Question: 1. Update 1
I'm trying to write some Arabic characters in a pdf document using pdfbox. As a result I get some strange characters. You can find below the code snippet I used for my test. Notice that the same code was used to print Latin characters without any problem.
'''
public static void main(String[] args) throws Exception {
PDDocument document = new PDDocument();
PDPage page = new PDPage(PDPage.PAGE_SIZE_A4);
document.addPage(page);
PDPageContentStream stream = new PDPageContentStream(document, page,true, true);
//Use of a unicode font
PDFont font = PDTrueTypeFont.loadTTF(document,"C:/arialuni.ttf");
font.setFontEncoding(new WinAnsiEncoding());
stream.setFont(font, 12);
stream.beginText();
stream.moveTextPositionByAmount(40, 600);
stream.drawString("sy jjs HHsyb Hsjjsybnm HH ");
stream.endText();
stream.close();
document.save("c:\resultpdf.pdf");
document.close();
}
'''
Thanks for your help. I tried a Unicode font downloaded from Microsoft website ,but I still have the same result.
1. Update 2
By using the method 'drawUnicodeString' and the mehod 'loadTTF' I got form the <URL>
I was able to write arabic charactersm but they are disconnected and ordered from left-to-right. Here are the two methods 'drawUnicodeString' and 'loadTTF'
'''
public void drawUnicodeString(String text) throws IOException {
COSString string = new COSString();
for (int i = 0; i < text.length(); i++) {
char c = text.charAt(i);
string.append(c >> 8);
string.append(c & 0xff);
}
ByteArrayOutputStream buffer = new ByteArrayOutputStream();
string.writePDF(buffer);
appendRawCommands(buffer.toByteArray());
appendRawCommands(32);
appendRawCommands(getISOBytes("Tj
"));
}
public static PDType0Font loadTTF(PDDocument doc, InputStream is)
throws IOException {
/* Load the font which we will convert to Type0 font. */
PDTrueTypeFont pdTtf = PDTrueTypeFont.loadTTF(doc, is);
TrueTypeFont ttf = pdTtf.getTTFFont();
CMAPEncodingEntry unicodeMap = null;
for (CMAPEncodingEntry candidate : ttf.getCMAP().getCmaps()) {
if (candidate.getPlatformId() == CMAPTable.PLATFORM_WINDOWS
&& candidate.getPlatformEncodingId() == CMAPTable.ENCODING_UNICODE) {
unicodeMap = candidate;
break;
}
}
if (unicodeMap == null) {
throw new RuntimeException(
"To use as CIDFont, the TTF must have a Windows platform Unicode encoding");
}
float scaling = 1000f / ttf.getHeader().getUnitsPerEm();
MyPDCIDFontType2Font pdCidFont2 = new MyPDCIDFontType2Font();
pdCidFont2.setBaseFont(pdTtf.getBaseFont());
pdCidFont2.setFontDescriptor((PDFontDescriptorDictionary) pdTtf
.getFontDescriptor());
/* Fixme -- should determine the minimum and maximum charcode in the map */
int[] cid2gid = new int[65536];
List<Float> widths = new ArrayList<Float>();
int[] widthValues = ttf.getHorizontalMetrics().getAdvanceWidth();
for (int i = 0; i < cid2gid.length; i++) {
int glyph = unicodeMap.getGlyphId(i);
cid2gid[i] = glyph;
widths.add((float) i);
widths.add((float) i);
widths.add(widthValues[glyph] * scaling);
}
pdCidFont2.setCidToGid(cid2gid);
pdCidFont2.setWidths(widths);
pdCidFont2.setDefaultWidth(widths.get(0).longValue());
/* Now construct the type0 font that we actually return */
myType0Font pdFont0 = new myType0Font();
pdFont0.setDescendantFont(pdCidFont2);
pdFont0.setDescendantFonts(new COSObject(pdCidFont2.getCOSObject()));
pdFont0.setEncoding(COSName.IDENTITY_H);
pdFont0.setBaseFont(pdTtf.getBaseFont());
// pdfont0.setToUnicode(COSName.IDENTITY_H); XXX how to express identity
// mapping as ToUnicode program? */
return pdFont0;
}
'''
and here are the characters printed :

I don't know why these characters are disconnected
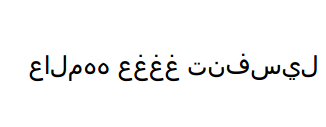
Answer: Arabic can be written by applying both <URL>
I hope that the patches will be applied in the version 2.0.